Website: lowes
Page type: customer-info-address
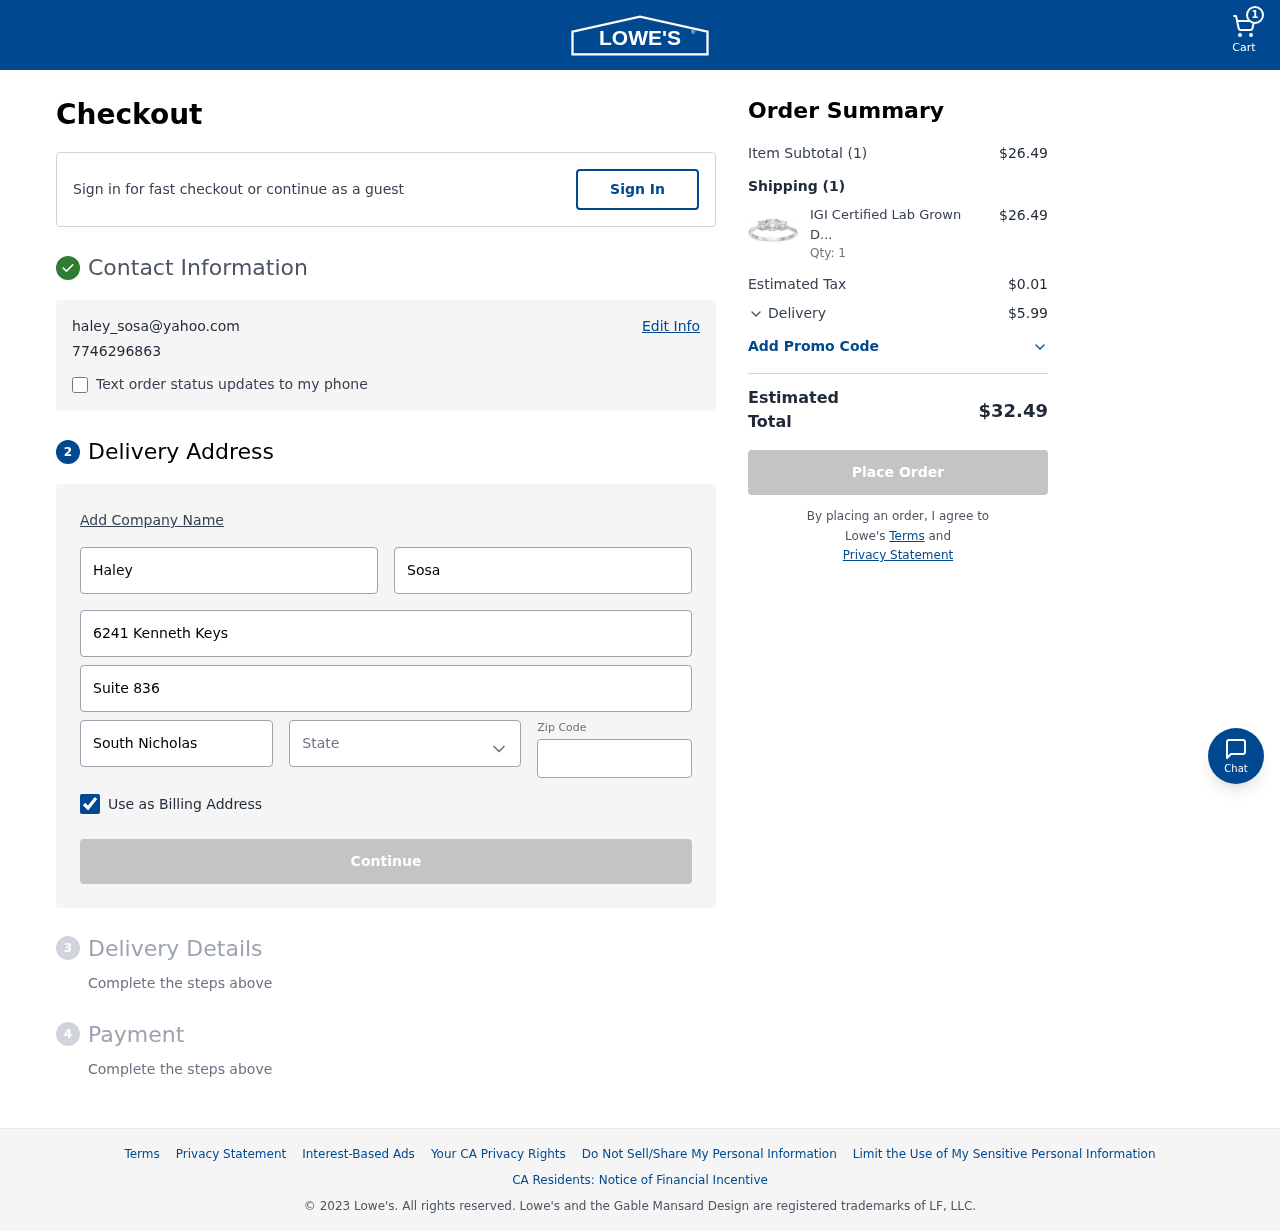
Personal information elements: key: PII_CITY
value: South Nicholas
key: PII_EMAIL
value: haley_sosa@yahoo.com
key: PII_FIRSTNAME
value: Haley
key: PII_LASTNAME
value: Sosa
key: PII_PHONE
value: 7746296863
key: PII_POSTCODE
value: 11311
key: PII_STATE
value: PW
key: PII_STREET
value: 6241 Kenneth Keys
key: PII_STREET2
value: Suite 836
Product elements: key: PRODUCT1_NAME
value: IGI Certified Lab Grown Diamond Anniversary Ring in 14k White Gold (1.5 CT.TW., I-J Color, SI1-SI2 C
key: PRODUCT1_QUANTITY
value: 1
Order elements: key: ORDER_NUM_ITEMS
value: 1
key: ORDER_SUBTOTAL
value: $26.49
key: ORDER_NUM_ITEMS2
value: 1
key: ORDER_SUBTOTAL2
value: $26.49
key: ORDER_TAX
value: $0.01
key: ORDER_SHIPPING_COST
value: $5.99
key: ORDER_TOTAL
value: $32.49